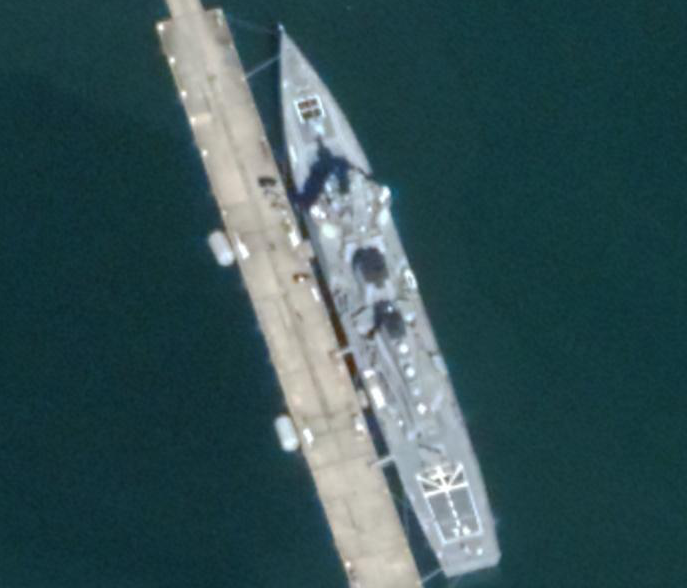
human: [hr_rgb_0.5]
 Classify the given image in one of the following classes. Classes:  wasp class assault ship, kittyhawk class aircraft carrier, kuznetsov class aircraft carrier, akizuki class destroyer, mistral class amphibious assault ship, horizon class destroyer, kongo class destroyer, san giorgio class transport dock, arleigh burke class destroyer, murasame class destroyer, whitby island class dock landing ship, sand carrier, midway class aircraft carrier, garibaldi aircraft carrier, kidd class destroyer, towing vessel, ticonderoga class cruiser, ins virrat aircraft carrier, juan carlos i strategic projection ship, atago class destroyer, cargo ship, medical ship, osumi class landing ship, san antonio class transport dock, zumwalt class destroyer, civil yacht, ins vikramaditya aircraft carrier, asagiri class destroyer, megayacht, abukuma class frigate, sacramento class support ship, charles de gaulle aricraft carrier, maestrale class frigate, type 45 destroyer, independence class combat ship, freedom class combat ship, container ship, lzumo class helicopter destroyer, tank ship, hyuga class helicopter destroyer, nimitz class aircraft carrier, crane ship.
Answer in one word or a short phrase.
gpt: Arleigh Burke class destroyer